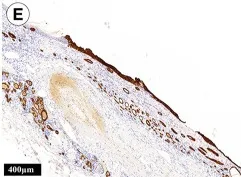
Immunohistochemical study of kidney cystic lesion. (D-F) The cuboidal epithelium, urothelium and epithelium of the kidney tubules were strongly positive for CK7, while the stratified squamous epithelium did not express the marker.
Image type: pathology (immunostaining)